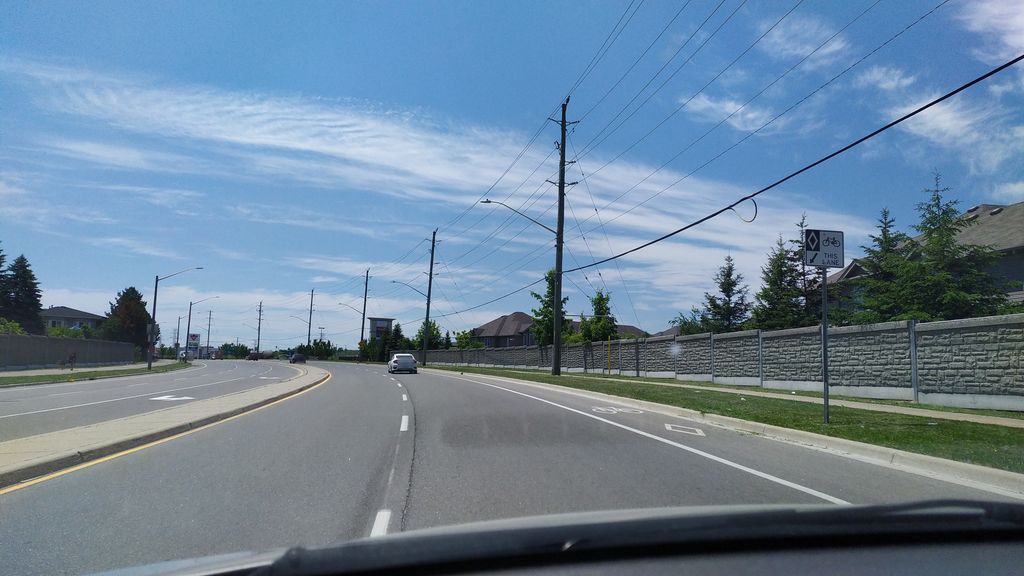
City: kitchener-waterloo